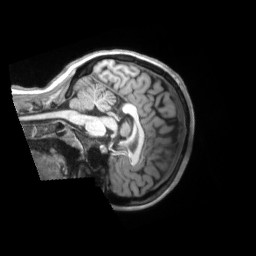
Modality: T1w
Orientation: sagittal
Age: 25
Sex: female
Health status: ill
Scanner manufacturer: siemens
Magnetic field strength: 3 T
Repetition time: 2.2 s
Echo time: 0.00157 s